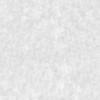
Label: no_change